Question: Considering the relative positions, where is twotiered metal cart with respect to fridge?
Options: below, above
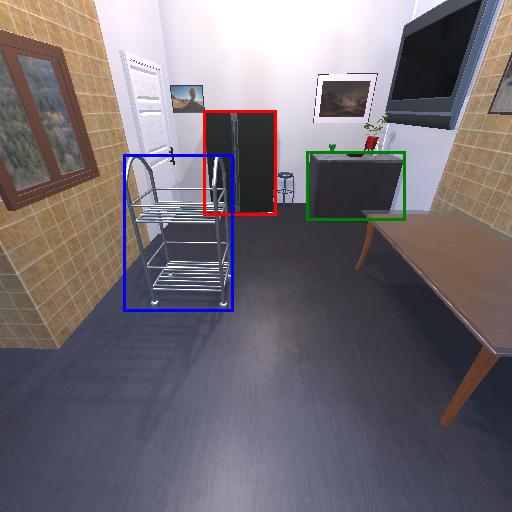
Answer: below